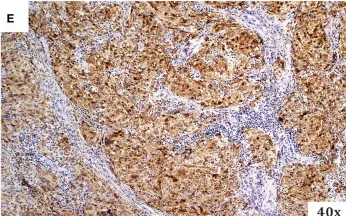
(B-E) demonstrate the typical microscopic structures seen in sarcoidosis when stained with haematoxylin and eosin, particularly confluent non-caseating epithelioid granulomas. Another common trait is the presence of numerous asteroid bodies (white arrows with black outlines). Rich lymphocytic infiltration can also be seen around the granulomas. (E) shows the immunohistochemical staining for CD68 (histiocytic marker), which was highly positive in our case, as is typical of this type of cells.
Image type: pathology (immunostaining)